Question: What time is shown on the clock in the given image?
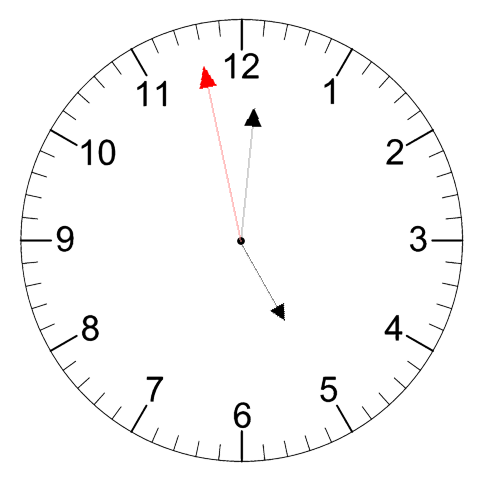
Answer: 05:00:58